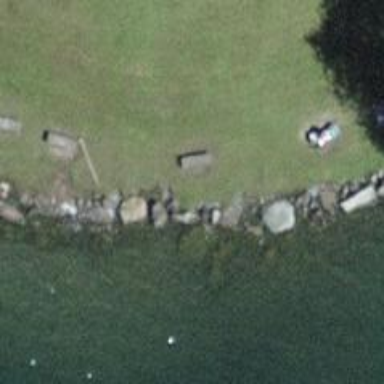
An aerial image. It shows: Concrete bench.